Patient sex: M
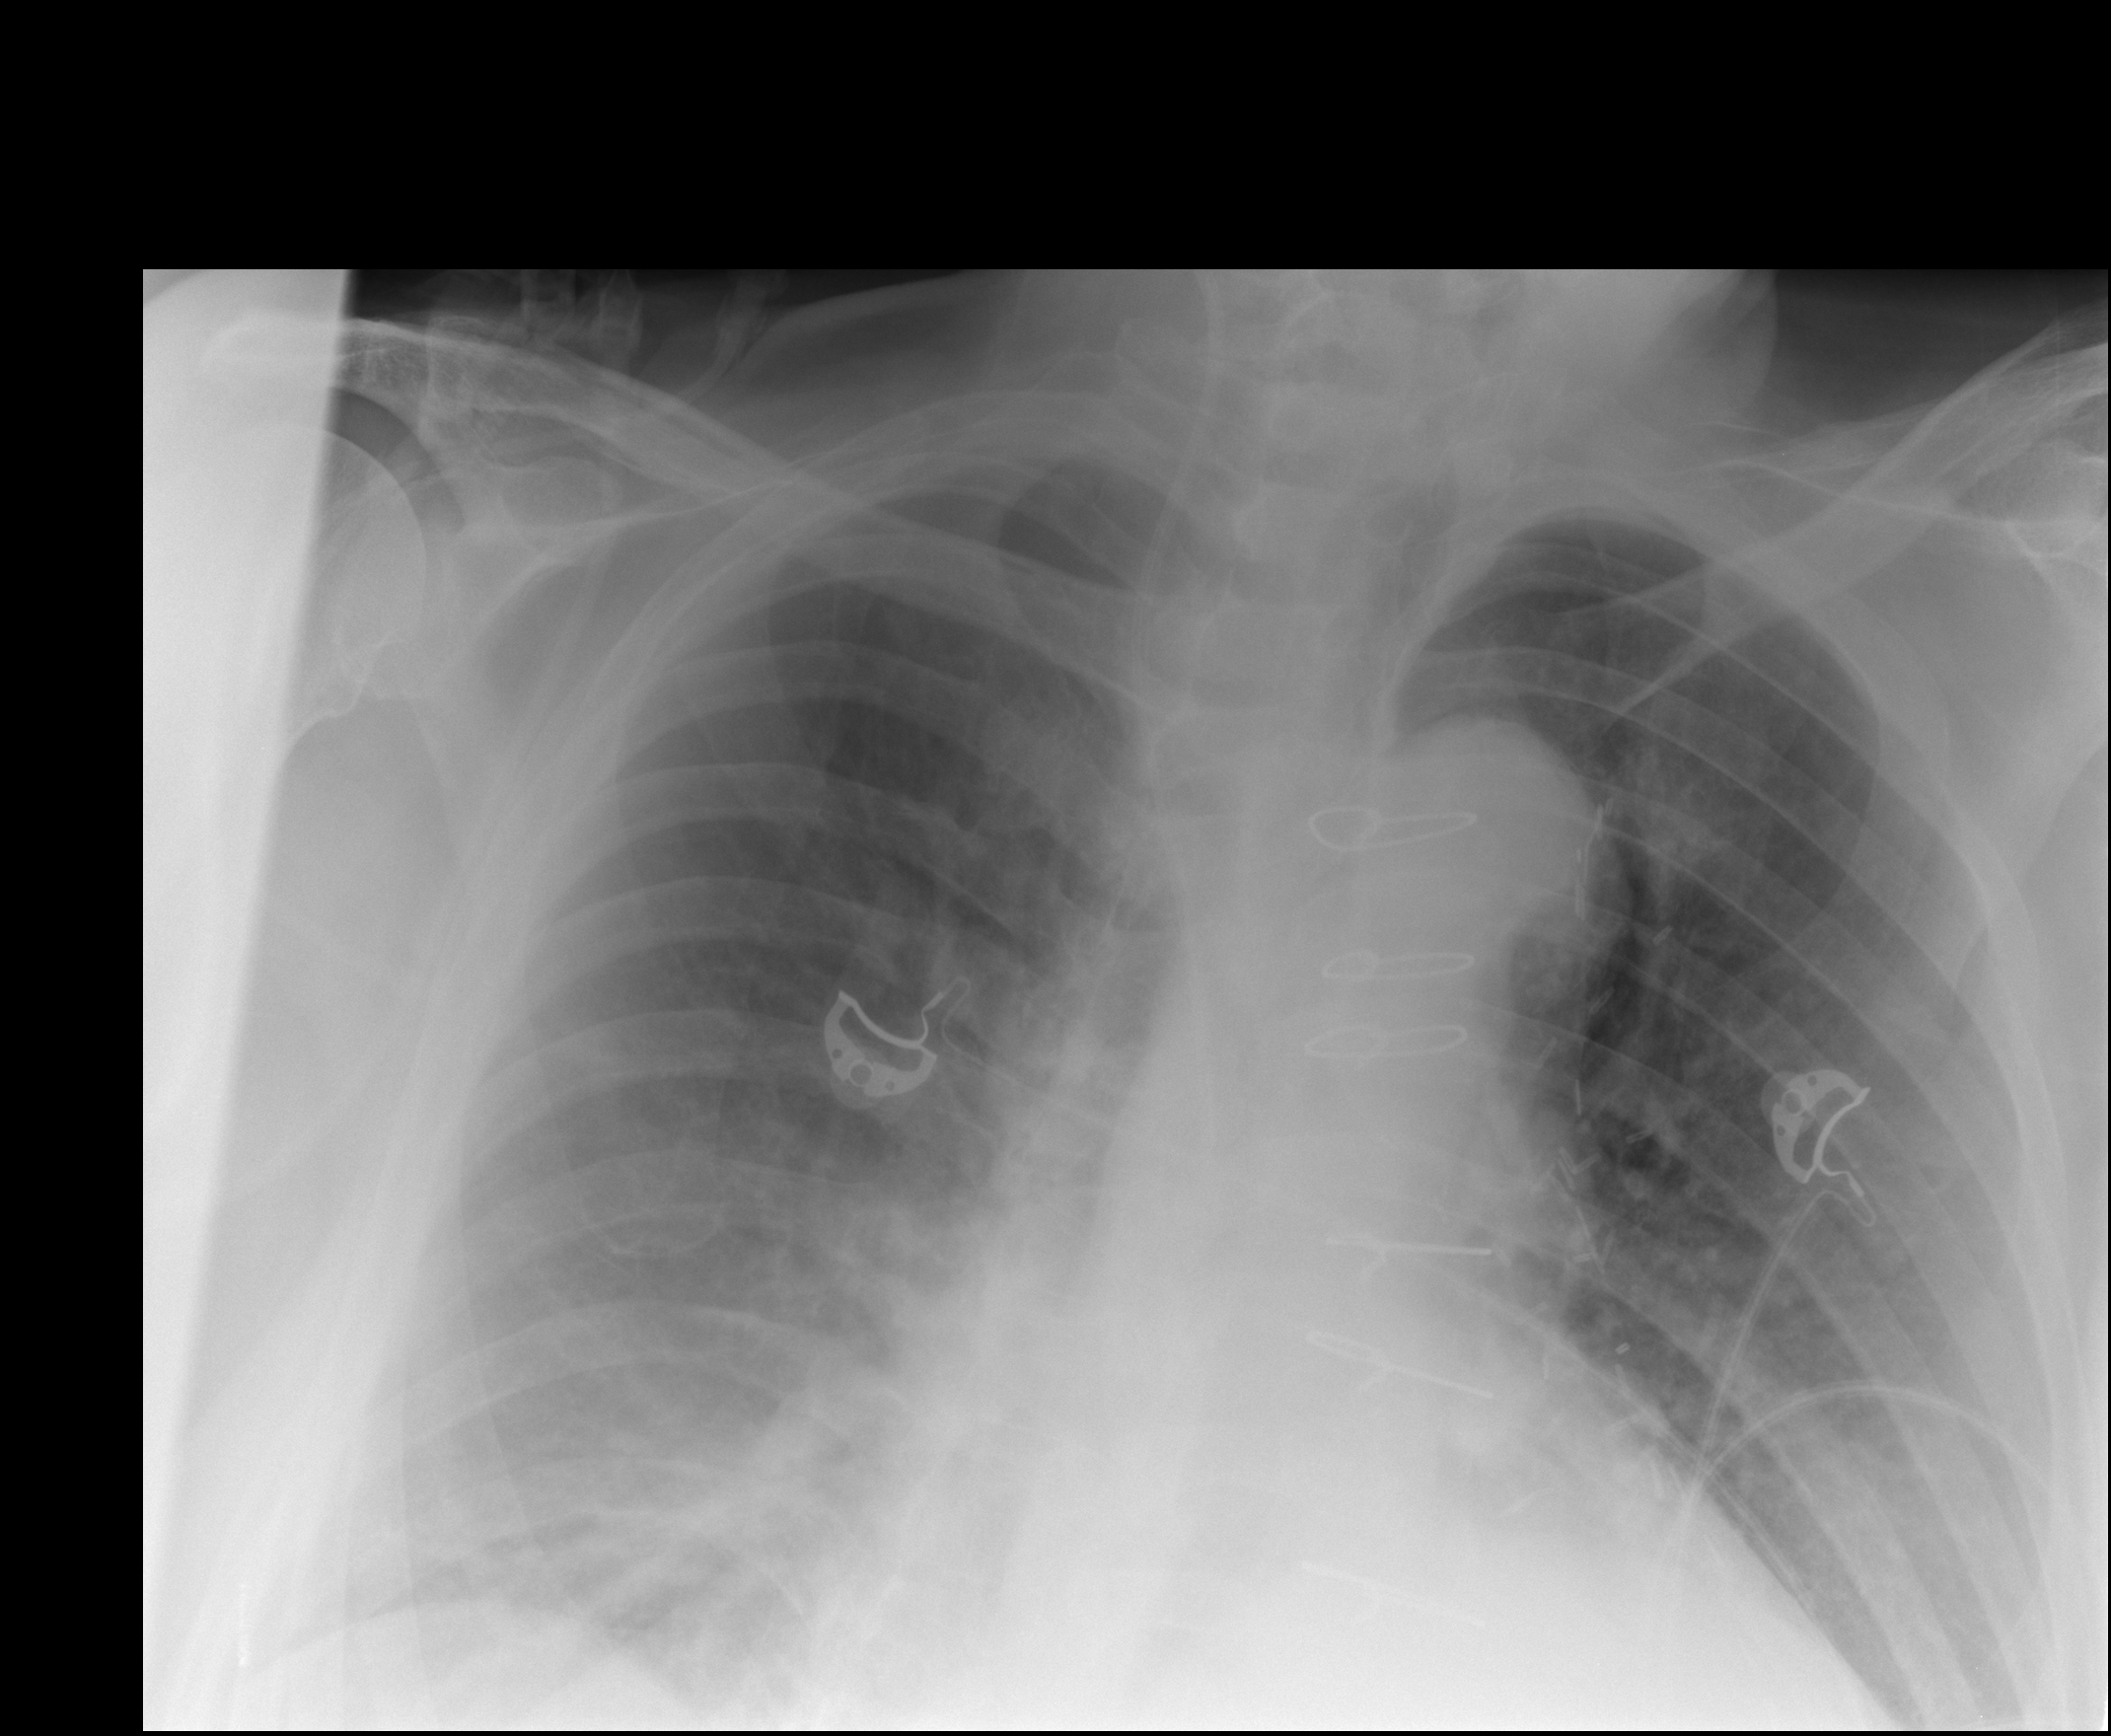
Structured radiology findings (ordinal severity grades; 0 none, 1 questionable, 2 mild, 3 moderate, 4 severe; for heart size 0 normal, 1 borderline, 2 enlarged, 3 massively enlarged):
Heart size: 0
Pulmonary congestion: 0
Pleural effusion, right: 2
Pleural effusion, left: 0
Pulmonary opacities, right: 0
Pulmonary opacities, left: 0
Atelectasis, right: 2
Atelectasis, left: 0